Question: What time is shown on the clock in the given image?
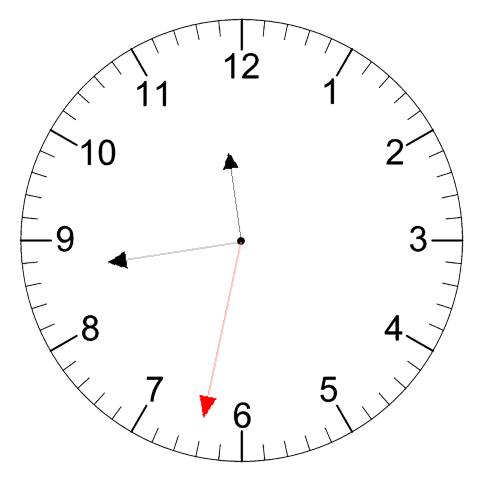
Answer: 11:43:32